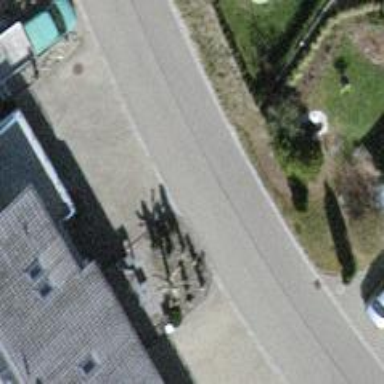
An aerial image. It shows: Smooth asphalt road in residential area.